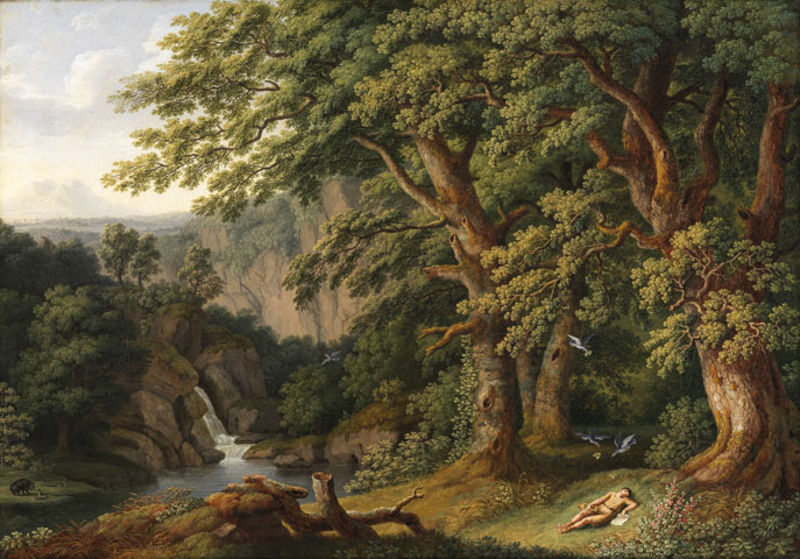
Titel: Waldlandschaft mit dem schlafenden, von Tauben behüteten Knaben Horaz
Künstler: Jakob Philipp Hackert
Standort: Karlsruhe
Institution: Staatliche Kunsthalle Karlsruhe
Schlagwörter: akt, baum, berg, blau, blätter, felsen, flügel, gemälde, gestein, himmel, laub, mann, nackt, nackter, schatten, schlaf, vogel, wasser, wolken, bäume, fluss, grün, landschaft, ocker, see, teich, ufer, äste, blume, blumen, braun, frau, grau, hell, hintergrund, licht, schwarz, szene, weiss, ölbild, ausblick, blüten, gras, rasen, tier, tiere, weg, wiese, beige, malerei, richter, mensch, steine, tot, toter, bild, holland, niederlande, öl, ast, bach, baumstamm, ebene, einsamkeit, ferne, horizont, natur, stamm, vögel, weite, büsche, einsam, gebüsch, sonne, sträucher, boden, klassizismus, person, pflanze, pflanzen, rosa, tal, wald, wasserfall, fliegen, weiher, sommer, liegen, schlafen, schlafend, berge, fels, felswand, gebirge, landschaftsmalerei, schlucht, idylle, pause, rast, stille, romantik, luft, lesen, stimmung, nackte, junge, ölfarbe, liegend, baumkronen, klippe, bad, paradies, buch, wurzel, idyll, lichtung, abgrund, tauben, traum, illustration, laubbaum, fisch, jüngling, wurzeln, jäger, wanderer, mythos, profan, rinde, gebirgsbach, hain, eiche, schriftrolle, wildschwein, eichen, papagei, bär, liegt, schlafender, baumstumpf, brücken, bund, sonnen, kronen, friedlich, friede, pastoral, ruht, schalf, quelle, schläft, sonnenbad, kaskade, liegender, steilfelsen, bltter, nakct, schläfer, steilwand, gemäld, wassrfall, 7, himmel#, wögel, landsschaft, nacker, romanktik, pauserast, sv, llöcher, pastoralstück, äste ast, vöghel